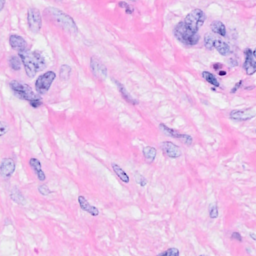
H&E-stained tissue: Breast